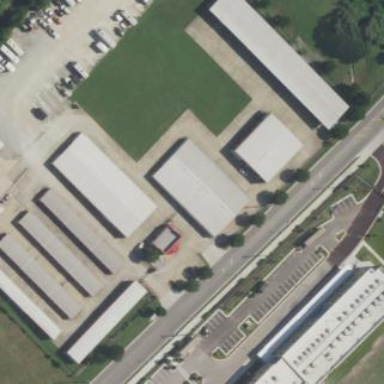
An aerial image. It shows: Group of garages.